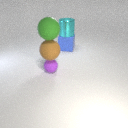
large green rubber sphere above small purple rubber sphere